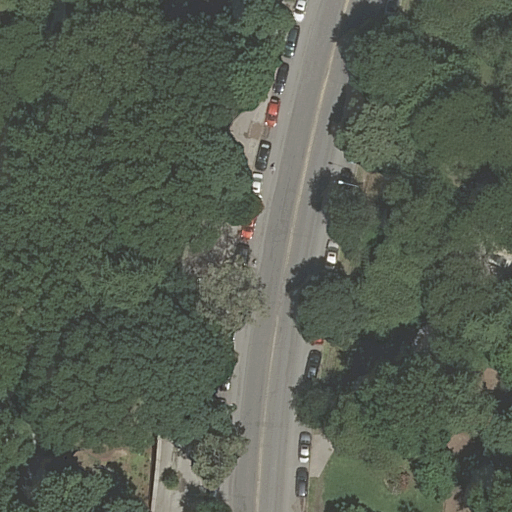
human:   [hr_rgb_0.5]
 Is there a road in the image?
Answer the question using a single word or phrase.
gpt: yes

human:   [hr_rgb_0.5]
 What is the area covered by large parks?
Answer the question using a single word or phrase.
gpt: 3958m2

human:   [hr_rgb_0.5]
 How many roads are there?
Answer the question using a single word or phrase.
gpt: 3

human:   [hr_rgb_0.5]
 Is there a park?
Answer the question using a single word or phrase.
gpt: yes

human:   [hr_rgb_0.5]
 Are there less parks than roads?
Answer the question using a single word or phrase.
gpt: yes

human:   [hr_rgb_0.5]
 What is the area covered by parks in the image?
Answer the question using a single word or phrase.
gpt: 3958m2

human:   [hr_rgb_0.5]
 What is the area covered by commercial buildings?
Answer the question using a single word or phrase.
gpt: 0m2

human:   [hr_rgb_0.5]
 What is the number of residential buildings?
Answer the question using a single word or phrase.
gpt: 0

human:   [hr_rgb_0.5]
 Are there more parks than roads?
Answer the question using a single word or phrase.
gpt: no

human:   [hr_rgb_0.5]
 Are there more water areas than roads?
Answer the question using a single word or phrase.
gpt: no

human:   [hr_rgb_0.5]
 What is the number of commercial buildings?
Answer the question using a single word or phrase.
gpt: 0

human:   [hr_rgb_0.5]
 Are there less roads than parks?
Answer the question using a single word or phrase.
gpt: no

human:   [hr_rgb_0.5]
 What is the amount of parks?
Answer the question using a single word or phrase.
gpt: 1

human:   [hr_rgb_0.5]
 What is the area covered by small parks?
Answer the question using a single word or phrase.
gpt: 0m2

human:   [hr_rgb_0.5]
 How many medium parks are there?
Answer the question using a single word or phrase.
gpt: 0

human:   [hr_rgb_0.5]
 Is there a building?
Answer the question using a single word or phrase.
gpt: no

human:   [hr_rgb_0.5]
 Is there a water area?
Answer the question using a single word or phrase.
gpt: no

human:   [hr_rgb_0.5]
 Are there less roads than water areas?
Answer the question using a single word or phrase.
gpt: no

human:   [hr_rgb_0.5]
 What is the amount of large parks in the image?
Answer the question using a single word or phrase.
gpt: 1

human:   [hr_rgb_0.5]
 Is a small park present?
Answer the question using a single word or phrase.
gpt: no

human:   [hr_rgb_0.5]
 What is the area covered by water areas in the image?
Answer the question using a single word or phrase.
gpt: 0m2

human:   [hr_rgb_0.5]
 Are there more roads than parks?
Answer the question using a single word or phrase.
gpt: yes

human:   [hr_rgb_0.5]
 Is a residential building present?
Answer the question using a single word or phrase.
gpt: no

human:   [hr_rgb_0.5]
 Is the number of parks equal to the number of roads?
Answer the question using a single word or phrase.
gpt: no

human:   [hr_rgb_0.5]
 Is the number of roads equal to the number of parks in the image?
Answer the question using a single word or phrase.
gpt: no

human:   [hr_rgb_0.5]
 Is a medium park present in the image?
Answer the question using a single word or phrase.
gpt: no

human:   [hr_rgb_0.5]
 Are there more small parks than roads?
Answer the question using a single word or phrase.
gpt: no

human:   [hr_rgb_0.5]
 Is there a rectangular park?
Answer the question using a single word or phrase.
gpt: yes

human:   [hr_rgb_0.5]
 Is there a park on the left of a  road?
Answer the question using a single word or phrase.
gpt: yes

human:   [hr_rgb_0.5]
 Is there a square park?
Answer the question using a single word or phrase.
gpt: no

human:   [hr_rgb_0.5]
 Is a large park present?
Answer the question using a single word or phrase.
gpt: yes

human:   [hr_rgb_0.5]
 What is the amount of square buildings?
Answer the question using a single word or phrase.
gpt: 0

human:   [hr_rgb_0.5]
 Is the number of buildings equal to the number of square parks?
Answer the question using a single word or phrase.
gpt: yes

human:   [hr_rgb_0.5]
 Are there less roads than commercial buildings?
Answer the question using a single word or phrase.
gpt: no

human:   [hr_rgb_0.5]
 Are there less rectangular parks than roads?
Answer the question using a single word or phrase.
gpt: yes

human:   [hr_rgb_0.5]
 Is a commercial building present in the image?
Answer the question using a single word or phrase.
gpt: no

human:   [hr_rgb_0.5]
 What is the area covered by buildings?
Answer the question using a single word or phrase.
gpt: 0m2

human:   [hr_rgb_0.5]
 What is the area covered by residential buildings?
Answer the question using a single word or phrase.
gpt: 0m2

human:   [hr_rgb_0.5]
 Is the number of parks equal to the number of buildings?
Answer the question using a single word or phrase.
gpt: no

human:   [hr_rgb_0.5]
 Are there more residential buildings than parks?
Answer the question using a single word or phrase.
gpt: no

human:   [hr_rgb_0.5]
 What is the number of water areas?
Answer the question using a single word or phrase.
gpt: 0

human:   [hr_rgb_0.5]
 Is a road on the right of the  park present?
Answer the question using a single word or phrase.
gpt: yes

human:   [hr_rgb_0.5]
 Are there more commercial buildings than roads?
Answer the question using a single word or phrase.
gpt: no

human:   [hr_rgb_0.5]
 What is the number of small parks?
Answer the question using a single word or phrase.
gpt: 0

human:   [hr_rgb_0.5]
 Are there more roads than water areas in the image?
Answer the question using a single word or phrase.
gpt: yes

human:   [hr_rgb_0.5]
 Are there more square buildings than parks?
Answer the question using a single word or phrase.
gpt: no

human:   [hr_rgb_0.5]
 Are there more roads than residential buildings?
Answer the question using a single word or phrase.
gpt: yes

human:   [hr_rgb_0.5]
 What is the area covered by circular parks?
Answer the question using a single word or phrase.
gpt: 0m2

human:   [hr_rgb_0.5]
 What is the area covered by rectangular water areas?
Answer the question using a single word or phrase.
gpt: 0m2

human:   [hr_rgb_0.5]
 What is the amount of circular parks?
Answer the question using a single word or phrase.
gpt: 0

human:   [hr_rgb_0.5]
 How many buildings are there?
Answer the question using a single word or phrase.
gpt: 0

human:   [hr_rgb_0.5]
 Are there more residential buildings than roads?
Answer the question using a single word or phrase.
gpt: no

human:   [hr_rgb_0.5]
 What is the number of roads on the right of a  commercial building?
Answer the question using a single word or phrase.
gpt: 0

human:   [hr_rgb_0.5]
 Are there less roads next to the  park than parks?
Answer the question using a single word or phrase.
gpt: no

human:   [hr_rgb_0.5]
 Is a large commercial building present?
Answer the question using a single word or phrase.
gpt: no

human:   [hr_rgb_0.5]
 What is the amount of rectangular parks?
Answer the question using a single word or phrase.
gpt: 1

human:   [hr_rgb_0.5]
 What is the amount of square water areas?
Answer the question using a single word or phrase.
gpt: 0

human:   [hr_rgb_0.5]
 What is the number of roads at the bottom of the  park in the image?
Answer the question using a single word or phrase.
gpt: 1

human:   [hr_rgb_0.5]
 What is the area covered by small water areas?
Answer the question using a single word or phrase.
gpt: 0m2

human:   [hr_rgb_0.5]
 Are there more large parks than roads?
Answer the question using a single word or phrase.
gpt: no

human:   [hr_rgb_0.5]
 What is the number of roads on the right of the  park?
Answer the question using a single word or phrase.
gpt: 1

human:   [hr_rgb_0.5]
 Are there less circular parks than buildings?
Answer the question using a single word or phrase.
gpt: no

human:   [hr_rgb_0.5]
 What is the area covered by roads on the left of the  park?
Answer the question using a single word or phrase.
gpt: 0m2

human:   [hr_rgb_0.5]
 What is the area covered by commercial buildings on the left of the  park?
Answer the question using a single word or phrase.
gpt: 0m2